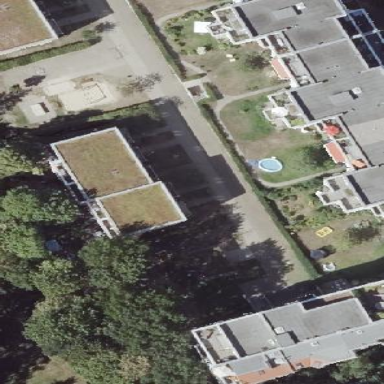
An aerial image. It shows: Terrace building.